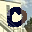
Label: 0